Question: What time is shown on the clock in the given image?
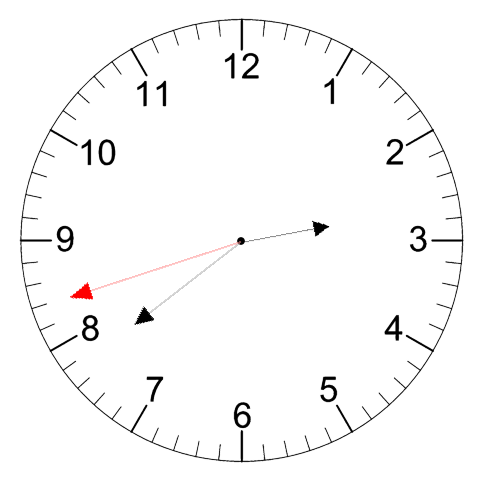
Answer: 02:38:42